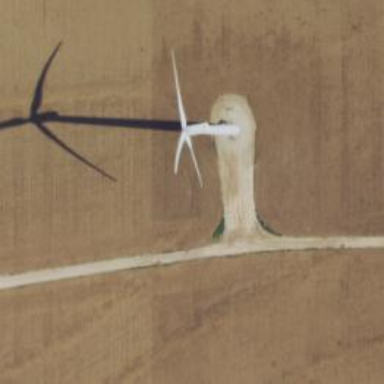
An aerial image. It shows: Wind generator using horizontal axis wind turbines.